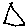
Label: triangle